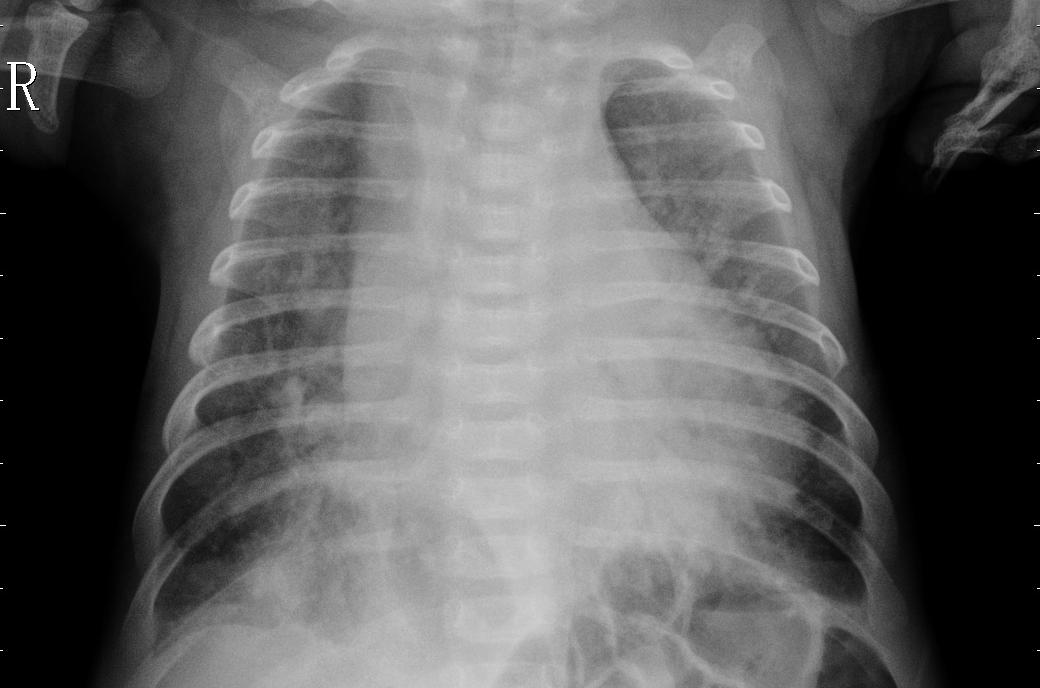
Diagnosis: PNEUMONIA